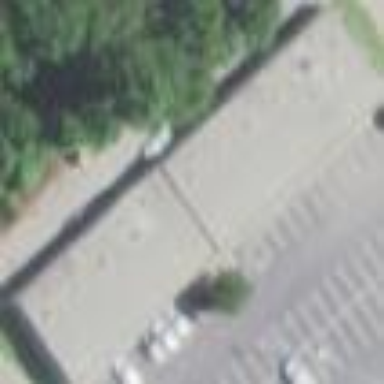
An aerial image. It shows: Commercial building.